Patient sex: M
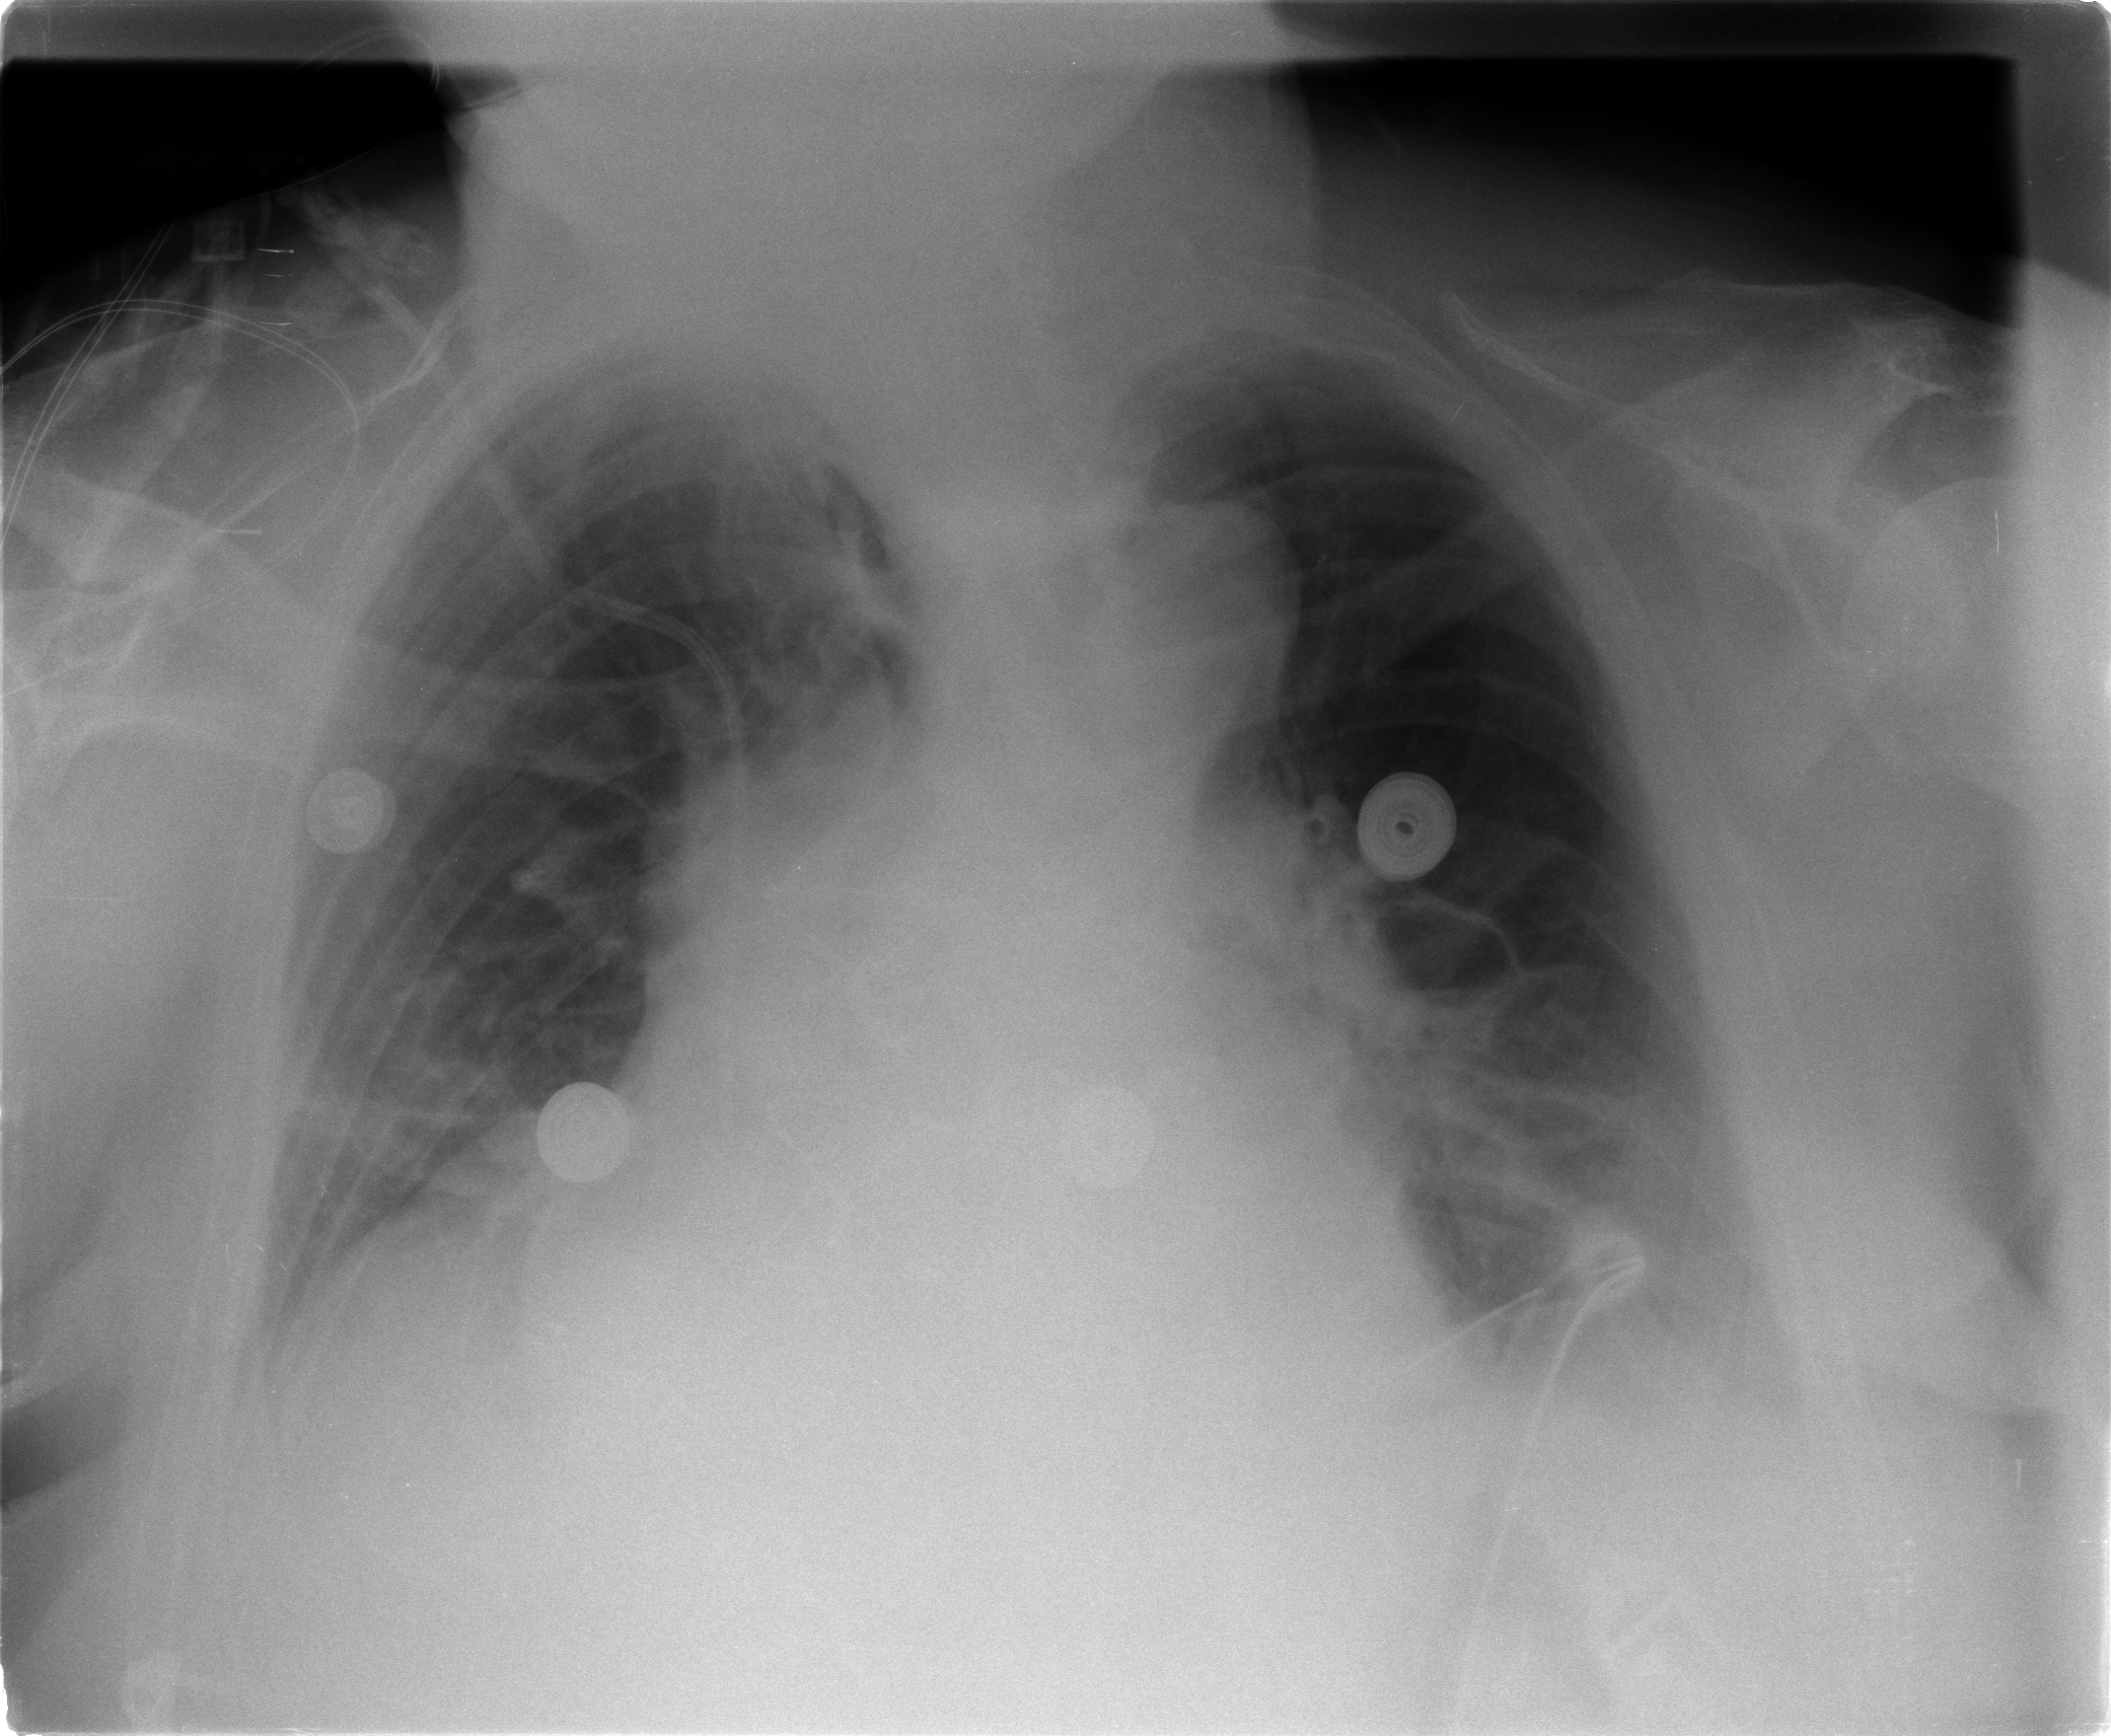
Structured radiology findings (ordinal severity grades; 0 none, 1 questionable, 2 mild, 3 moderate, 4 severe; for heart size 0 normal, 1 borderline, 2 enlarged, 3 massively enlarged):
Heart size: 2
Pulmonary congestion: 2
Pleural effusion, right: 0
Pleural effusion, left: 0
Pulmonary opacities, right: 0
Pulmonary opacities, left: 0
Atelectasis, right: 2
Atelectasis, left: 2